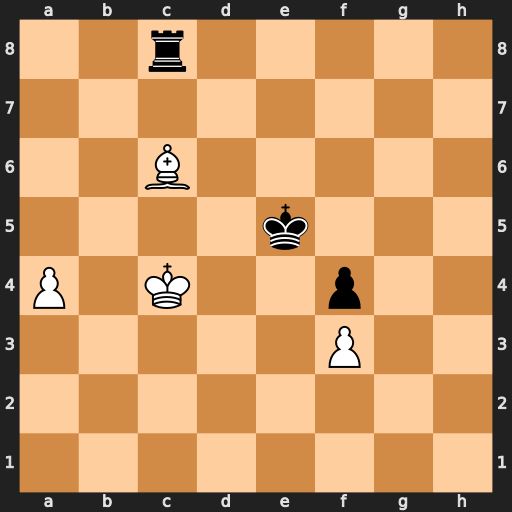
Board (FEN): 2r5/8/2B5/4k3/P1K2p2/5P2/8/8
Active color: w
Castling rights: -
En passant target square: -
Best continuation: Kc5 Rd8 a5